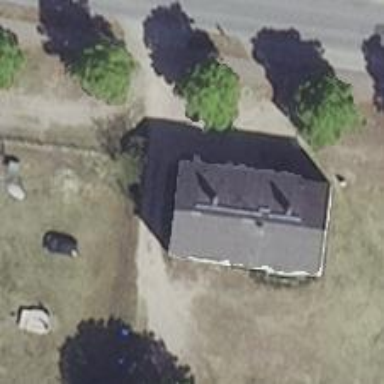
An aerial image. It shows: Driveway.